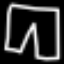
Label: pants